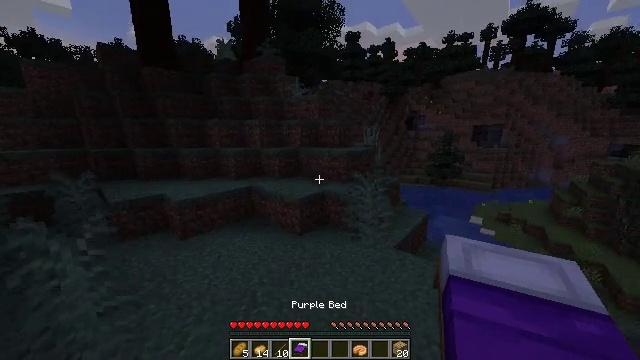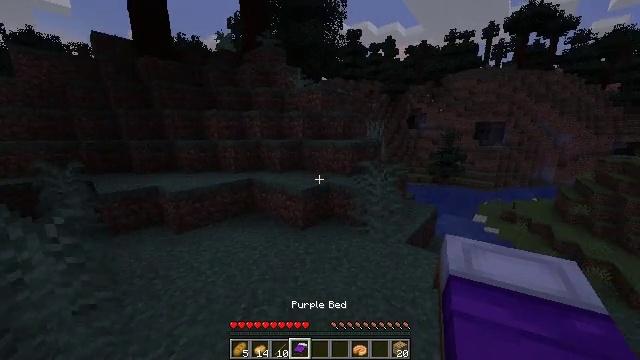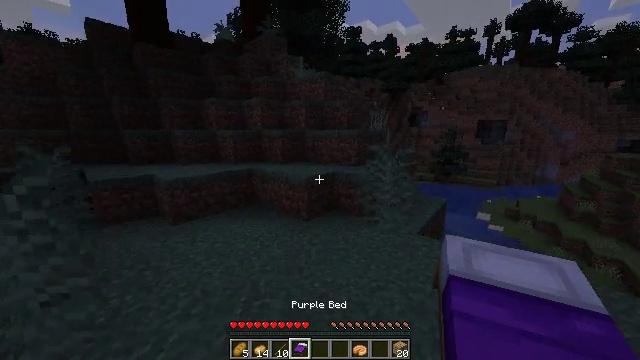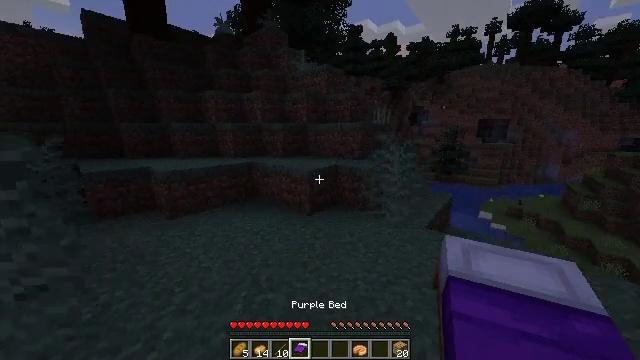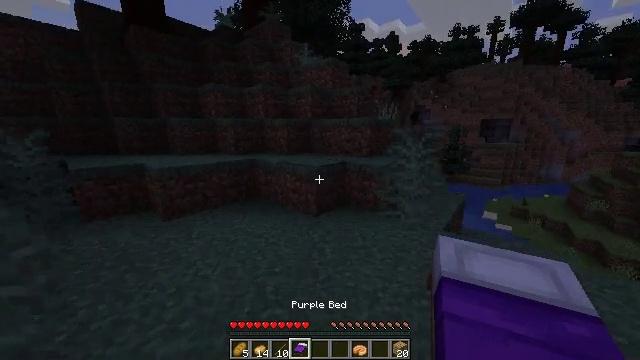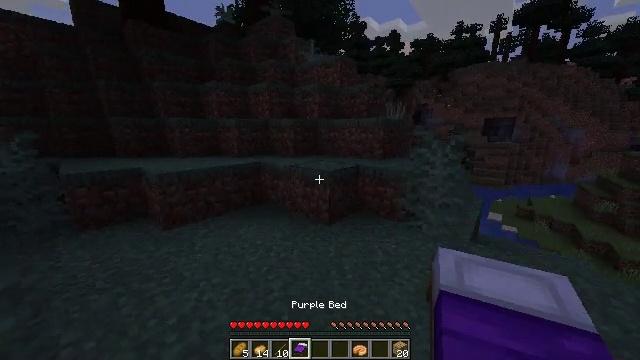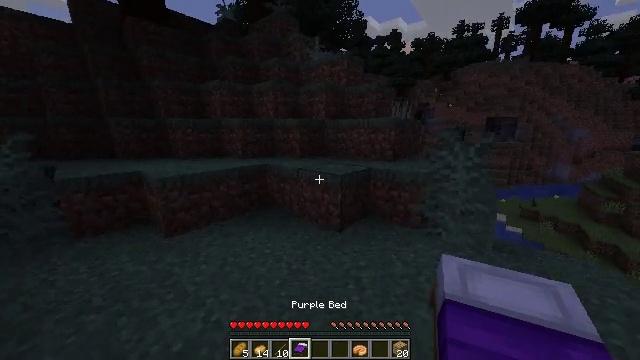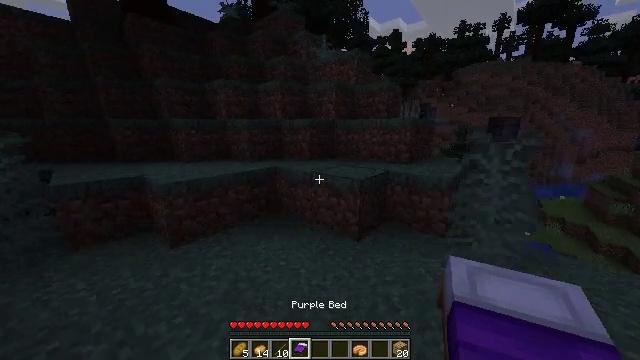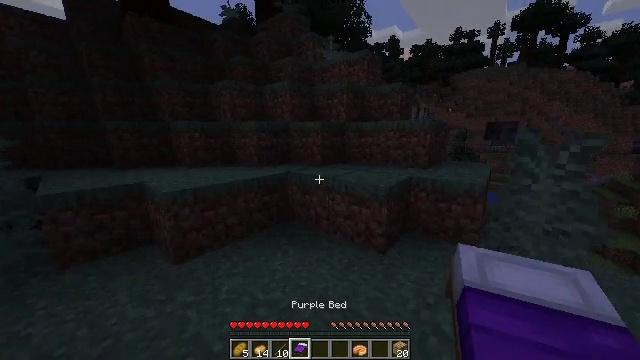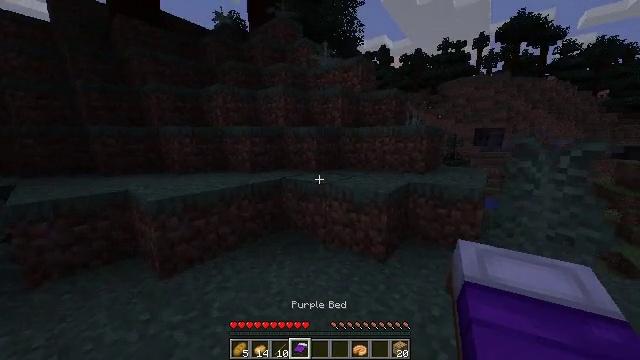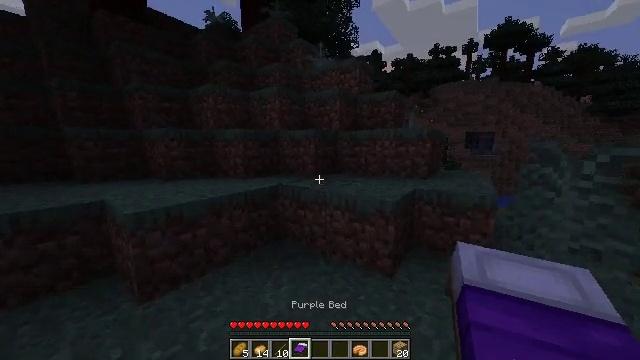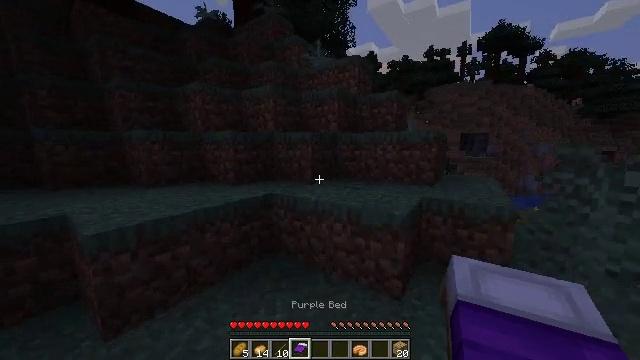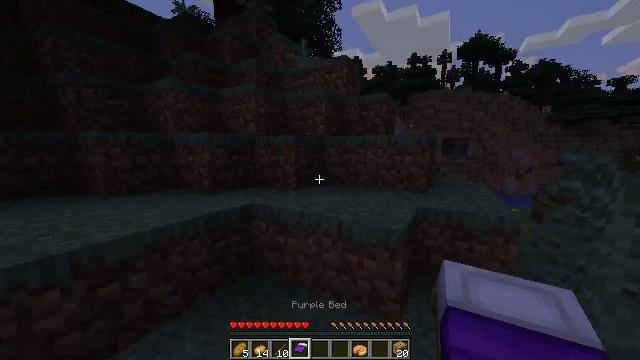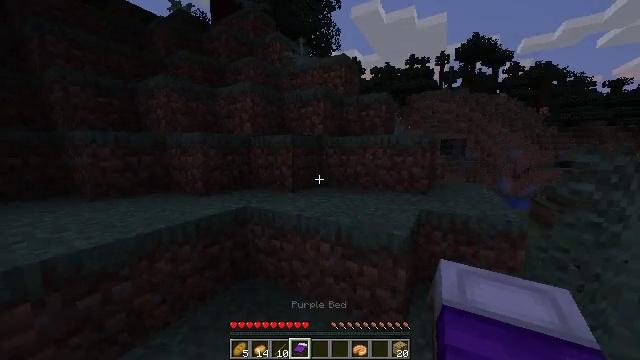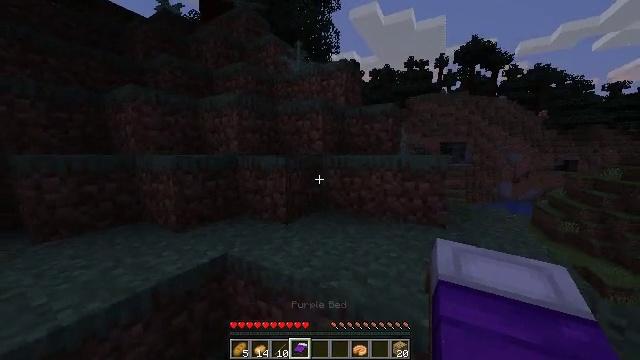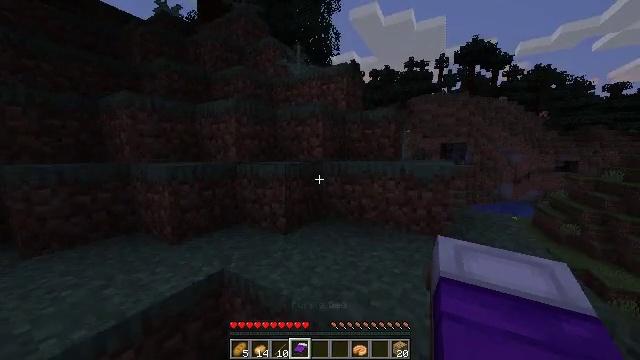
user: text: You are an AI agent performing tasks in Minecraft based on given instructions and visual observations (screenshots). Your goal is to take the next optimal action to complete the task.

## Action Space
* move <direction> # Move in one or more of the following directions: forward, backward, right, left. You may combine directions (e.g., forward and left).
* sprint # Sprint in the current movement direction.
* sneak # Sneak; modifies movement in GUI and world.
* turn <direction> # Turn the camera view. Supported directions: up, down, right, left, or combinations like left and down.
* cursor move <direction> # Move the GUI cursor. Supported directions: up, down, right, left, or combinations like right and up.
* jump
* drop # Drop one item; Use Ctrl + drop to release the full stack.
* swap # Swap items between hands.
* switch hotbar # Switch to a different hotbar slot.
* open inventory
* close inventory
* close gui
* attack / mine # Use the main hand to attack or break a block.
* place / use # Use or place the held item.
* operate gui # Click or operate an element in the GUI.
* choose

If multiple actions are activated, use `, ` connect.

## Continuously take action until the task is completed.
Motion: motion action
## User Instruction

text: Harvest sweet berries by mining the bush.
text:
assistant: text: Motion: move forward and move left
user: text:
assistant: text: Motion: move forward and move left
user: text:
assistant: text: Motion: move forward and move left
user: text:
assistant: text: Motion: move forward and move left
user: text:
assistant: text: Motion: move forward and move left
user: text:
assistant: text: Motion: move forward and move left
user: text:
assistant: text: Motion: move forward and move left
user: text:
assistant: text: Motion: move forward and move left, turn up
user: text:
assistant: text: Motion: move forward, turn right and up
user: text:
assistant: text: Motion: move forward, turn right and up
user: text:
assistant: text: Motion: move forward, turn right
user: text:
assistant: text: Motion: move forward, turn right
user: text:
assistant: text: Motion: move forward
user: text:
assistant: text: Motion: move forward, jump
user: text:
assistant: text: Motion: move forward, jump
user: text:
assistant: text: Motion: move forward, jump
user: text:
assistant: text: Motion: move forward and move right, jump
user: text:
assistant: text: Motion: move forward and move right, jump
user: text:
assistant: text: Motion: move forward and move right, turn left, jump
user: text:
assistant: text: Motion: move forward and move right, turn left and down, jump
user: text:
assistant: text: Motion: move forward and move left, turn left, jump
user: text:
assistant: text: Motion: move forward and move left, jump
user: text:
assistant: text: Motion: move forward and move left, jump
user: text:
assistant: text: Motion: move forward and move left, turn right, jump
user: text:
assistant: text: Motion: move forward and move left, turn right and up, jump
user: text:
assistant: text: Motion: move forward and move left, turn right and up, jump
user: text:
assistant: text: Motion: move forward and move left, jump
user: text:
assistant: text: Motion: move forward and move left, jump
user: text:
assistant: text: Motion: move forward and move left, jump
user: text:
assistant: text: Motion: move forward and move left, turn left and down, jump